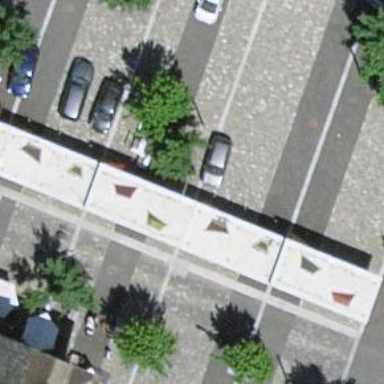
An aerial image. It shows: Public transport shelter.